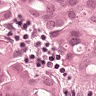
Metastatic tissue present: yes